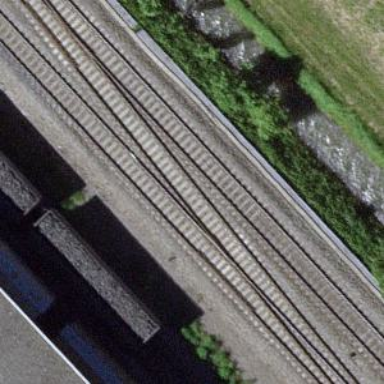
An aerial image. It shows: Single-track electrified railway with contact line.